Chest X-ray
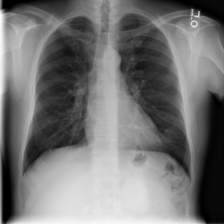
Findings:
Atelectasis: negative
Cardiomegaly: negative
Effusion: negative
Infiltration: negative
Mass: negative
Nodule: negative
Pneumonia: negative
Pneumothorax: negative
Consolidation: negative
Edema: negative
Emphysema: negative
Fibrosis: negative
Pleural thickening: negative
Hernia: negative